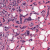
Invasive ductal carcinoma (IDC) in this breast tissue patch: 1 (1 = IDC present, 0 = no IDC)